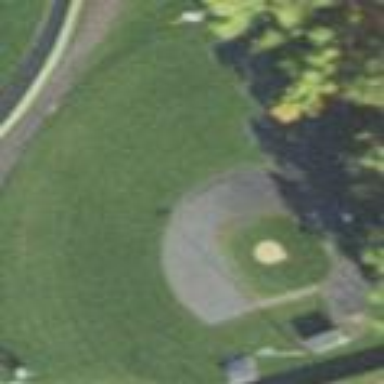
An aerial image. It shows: Baseball pitch for leisure and sports activities.